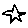
Label: star